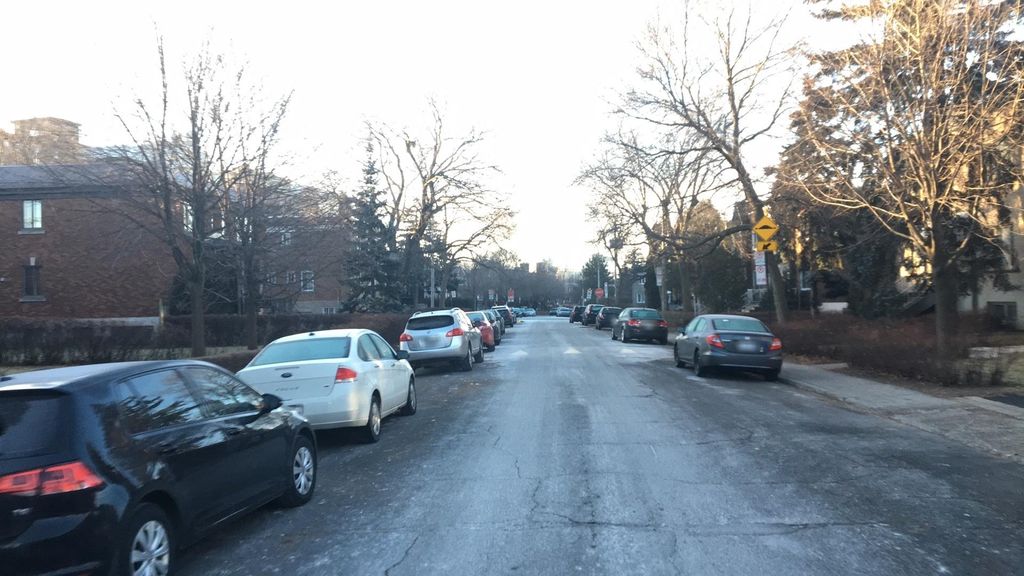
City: montreal